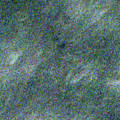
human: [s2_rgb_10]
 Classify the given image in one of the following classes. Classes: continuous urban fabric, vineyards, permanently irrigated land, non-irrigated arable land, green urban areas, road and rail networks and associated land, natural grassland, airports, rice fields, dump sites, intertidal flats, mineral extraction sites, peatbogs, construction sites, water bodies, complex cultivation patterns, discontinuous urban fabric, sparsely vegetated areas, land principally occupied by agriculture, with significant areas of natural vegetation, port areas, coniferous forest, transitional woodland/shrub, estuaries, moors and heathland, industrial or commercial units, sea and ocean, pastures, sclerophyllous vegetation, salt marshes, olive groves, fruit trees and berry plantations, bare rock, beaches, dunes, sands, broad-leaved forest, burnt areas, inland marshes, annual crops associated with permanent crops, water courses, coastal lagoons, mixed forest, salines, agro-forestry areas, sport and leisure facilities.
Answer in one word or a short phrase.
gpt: water bodies